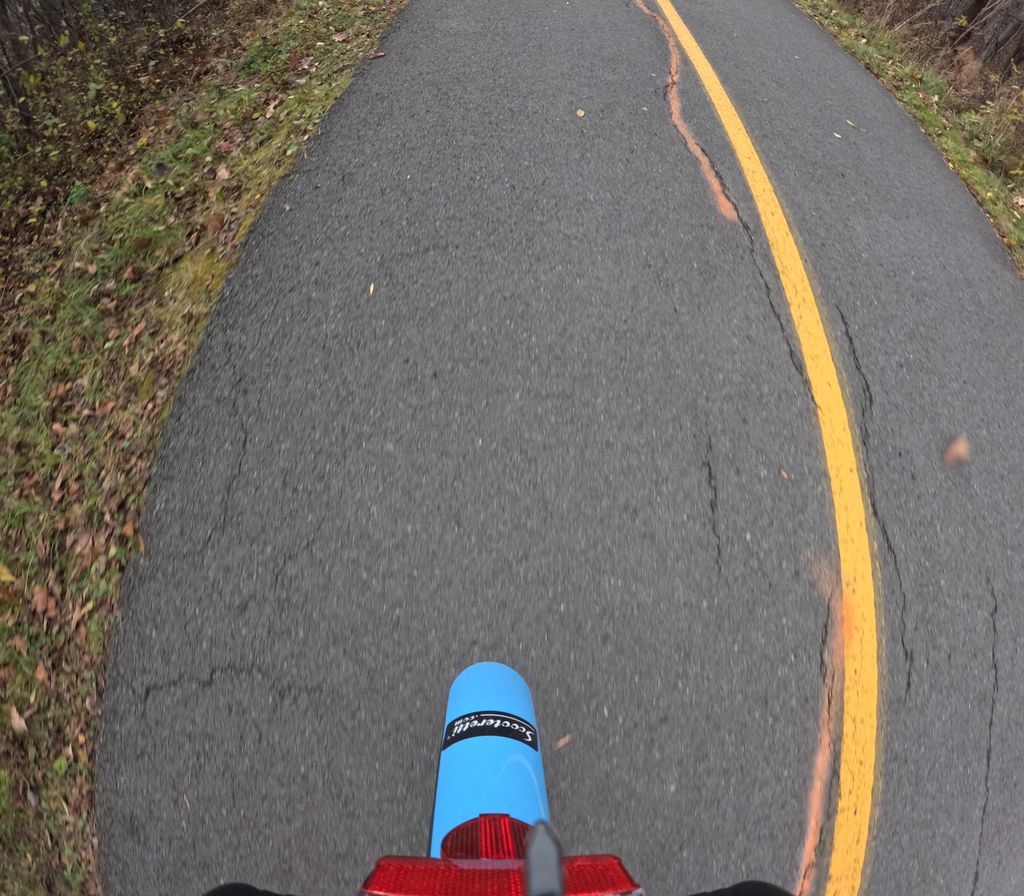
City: ottawa-gatineau